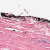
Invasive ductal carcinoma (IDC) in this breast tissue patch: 0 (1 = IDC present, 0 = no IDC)